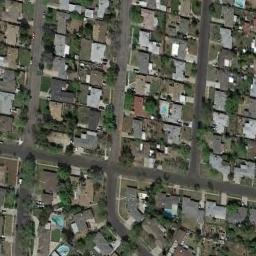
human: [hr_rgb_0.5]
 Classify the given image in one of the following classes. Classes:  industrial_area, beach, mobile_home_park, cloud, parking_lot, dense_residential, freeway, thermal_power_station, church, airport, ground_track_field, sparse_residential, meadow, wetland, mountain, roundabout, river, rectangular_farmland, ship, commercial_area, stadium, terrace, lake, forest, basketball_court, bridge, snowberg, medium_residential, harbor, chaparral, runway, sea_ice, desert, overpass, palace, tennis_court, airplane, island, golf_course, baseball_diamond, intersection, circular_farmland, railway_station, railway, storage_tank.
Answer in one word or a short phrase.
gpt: dense_residential